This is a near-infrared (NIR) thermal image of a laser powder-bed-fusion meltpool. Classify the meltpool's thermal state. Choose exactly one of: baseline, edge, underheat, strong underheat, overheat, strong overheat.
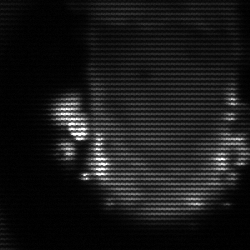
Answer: baseline